Aerial crown-view tile of a tropical tree (Barro Colorado Island, Panama), acquired 20240813:
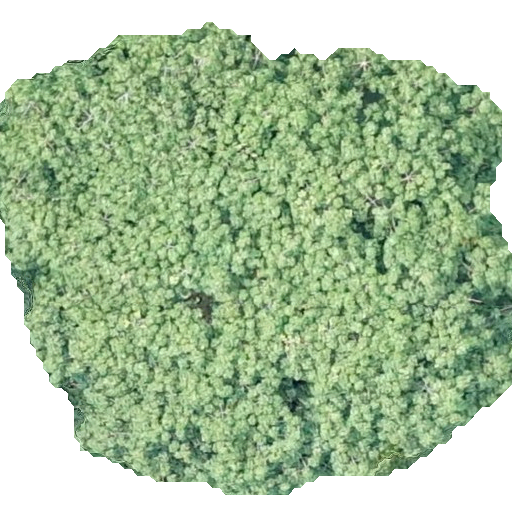
Species: Sterculia apetala
GBIF accepted scientific name: Sterculia apetala
Crown area: 297.483 m²